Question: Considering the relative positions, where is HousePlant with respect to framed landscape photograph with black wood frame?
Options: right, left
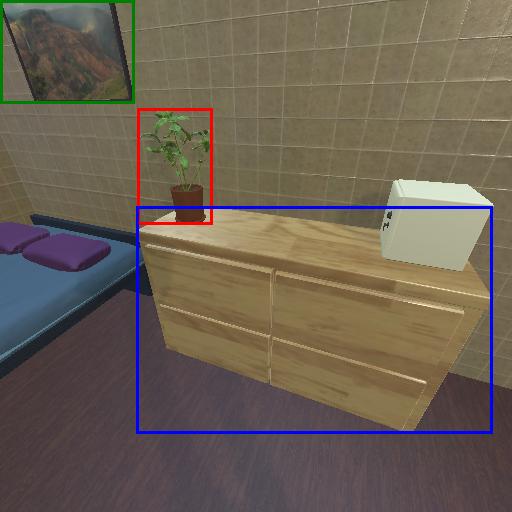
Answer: right